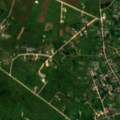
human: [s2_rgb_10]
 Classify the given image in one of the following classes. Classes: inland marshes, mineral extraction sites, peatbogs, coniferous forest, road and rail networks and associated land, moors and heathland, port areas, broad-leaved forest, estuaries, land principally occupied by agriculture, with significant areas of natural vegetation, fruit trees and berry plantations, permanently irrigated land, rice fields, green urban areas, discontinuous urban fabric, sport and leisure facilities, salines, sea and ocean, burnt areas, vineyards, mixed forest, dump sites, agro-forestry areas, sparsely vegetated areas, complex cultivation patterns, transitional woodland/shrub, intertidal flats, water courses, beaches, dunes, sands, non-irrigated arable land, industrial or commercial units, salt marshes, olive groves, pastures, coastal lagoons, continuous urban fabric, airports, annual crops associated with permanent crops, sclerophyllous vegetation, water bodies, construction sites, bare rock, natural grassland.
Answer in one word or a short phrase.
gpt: discontinuous urban fabric, non-irrigated arable land, pastures, complex cultivation patterns